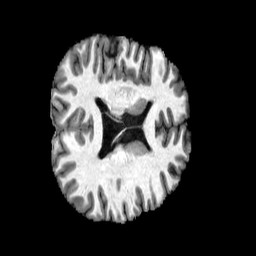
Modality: T1w
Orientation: axial
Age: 32
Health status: healthy
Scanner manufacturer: philips
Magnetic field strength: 3 T
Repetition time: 0.007852 s
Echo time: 0.003608 s